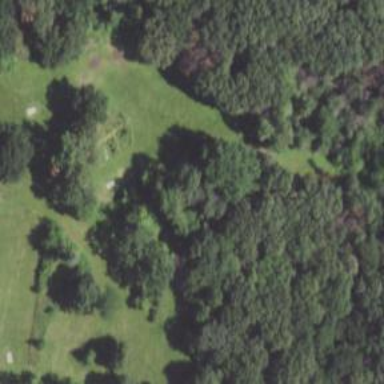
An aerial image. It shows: The beginning point of disc golf course.